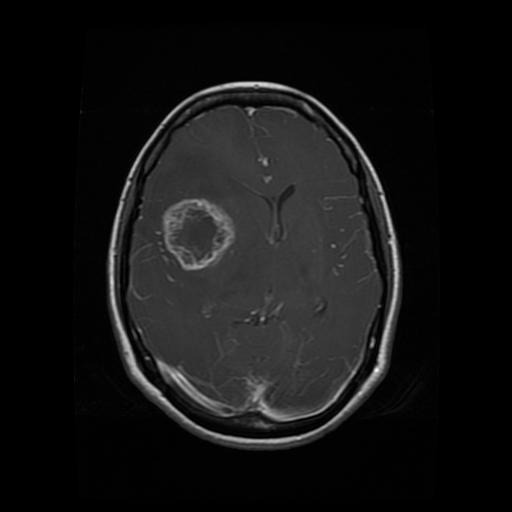
Label: glioma